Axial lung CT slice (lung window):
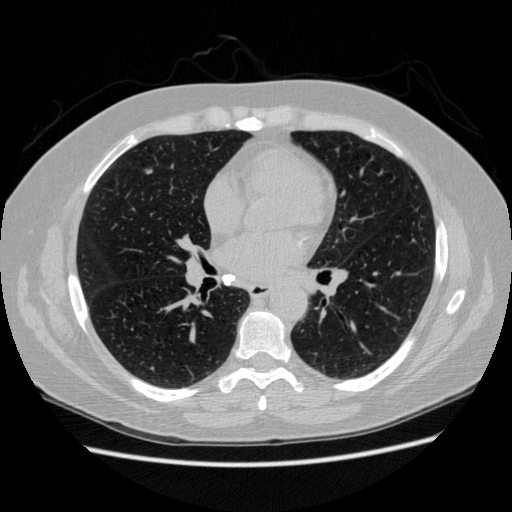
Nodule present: yes
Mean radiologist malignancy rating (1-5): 3